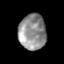
Tissue: prostate
Cell type: T cells
Senescence score: 0.3345
Nuclear area (px): 950
Mean DAPI intensity: 143.789